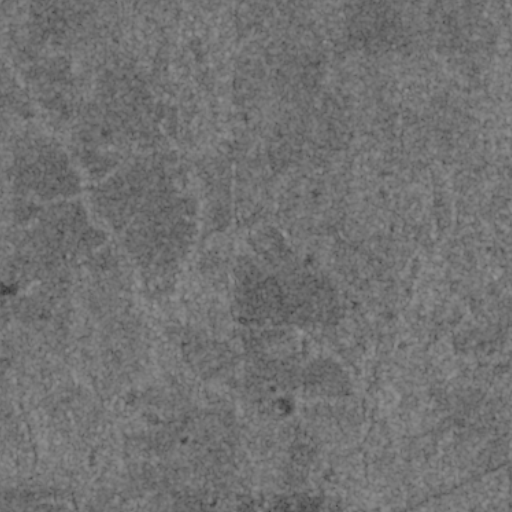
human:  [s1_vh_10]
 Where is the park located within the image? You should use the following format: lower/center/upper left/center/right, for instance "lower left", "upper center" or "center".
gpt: The park is located in the upper right of the image.
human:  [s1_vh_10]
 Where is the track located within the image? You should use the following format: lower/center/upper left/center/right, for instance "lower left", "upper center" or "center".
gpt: There is no track in the image.

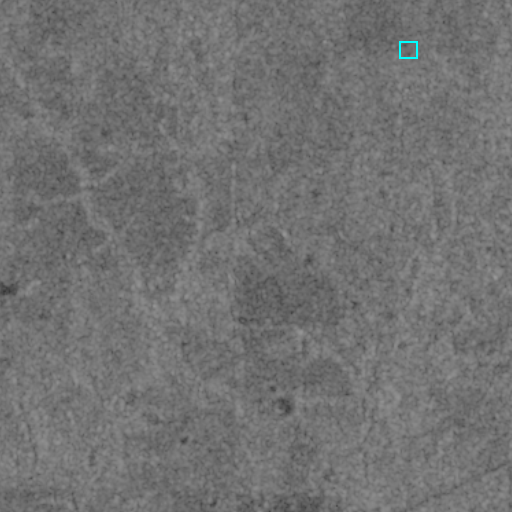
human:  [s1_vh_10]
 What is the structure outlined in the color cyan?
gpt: The structure outlined in cyan is a park.
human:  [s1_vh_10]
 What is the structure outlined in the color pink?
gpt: There is no pink outline.